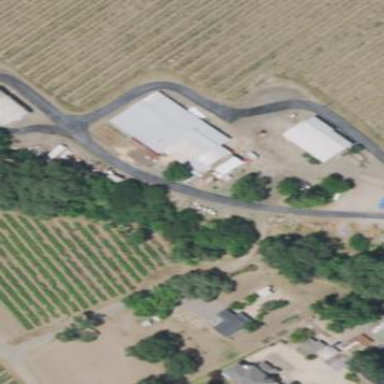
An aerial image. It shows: Vineyard with grape crops.